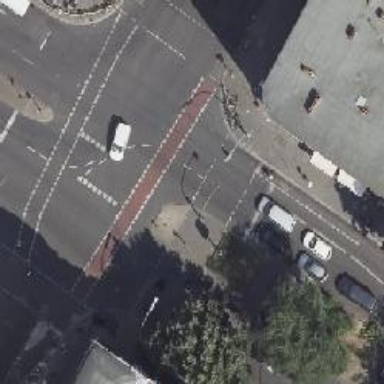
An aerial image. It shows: Cycleway with asphalt surface and red traffic signals at crossing.